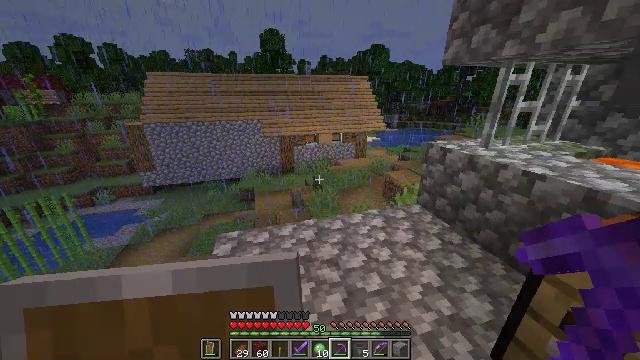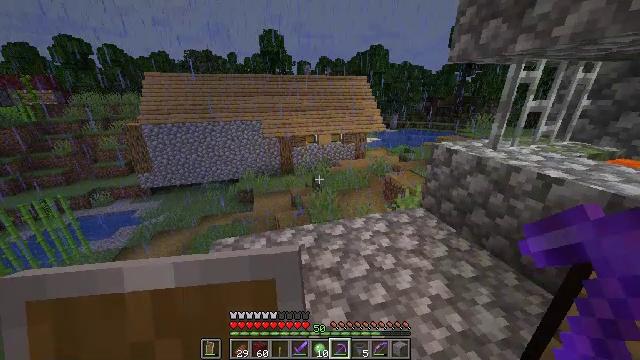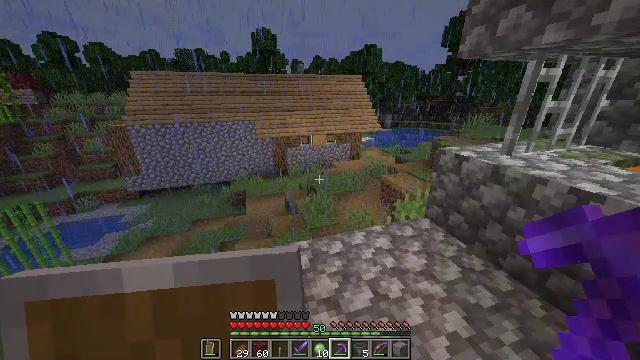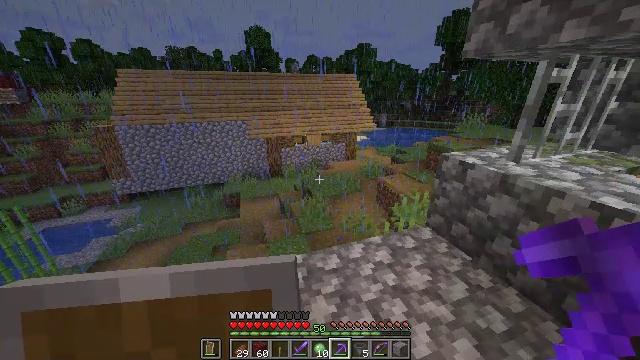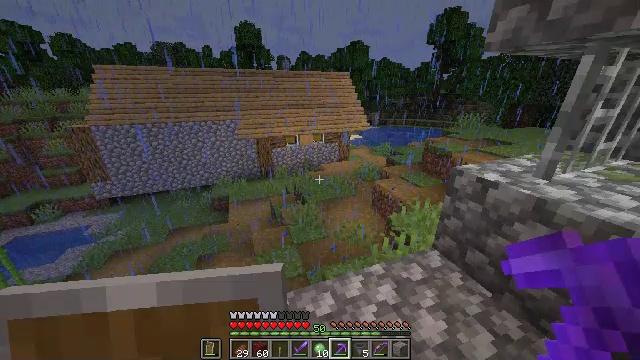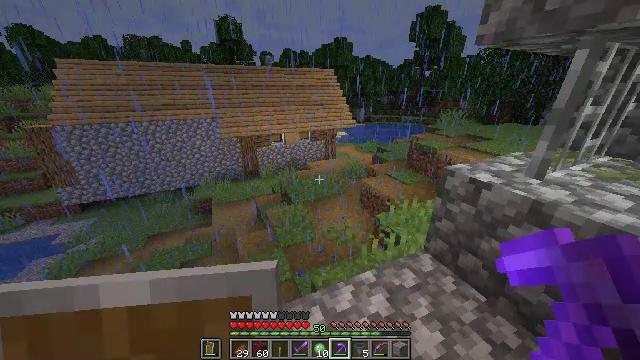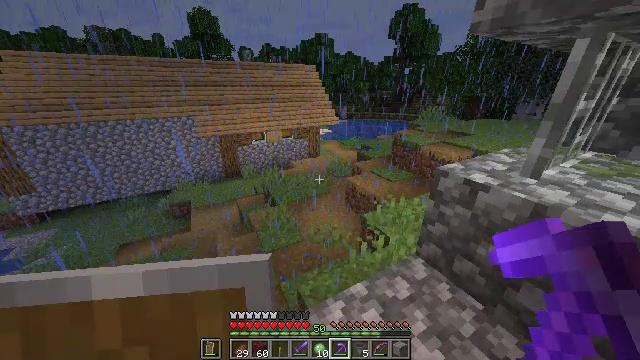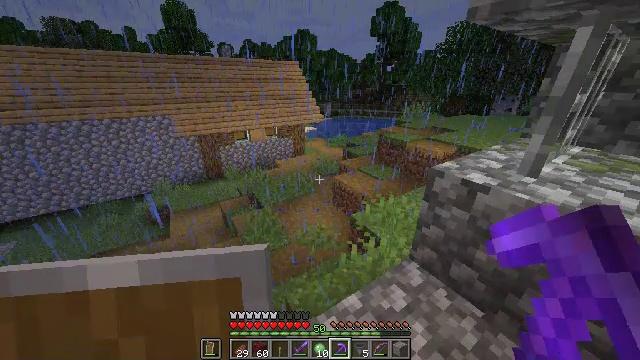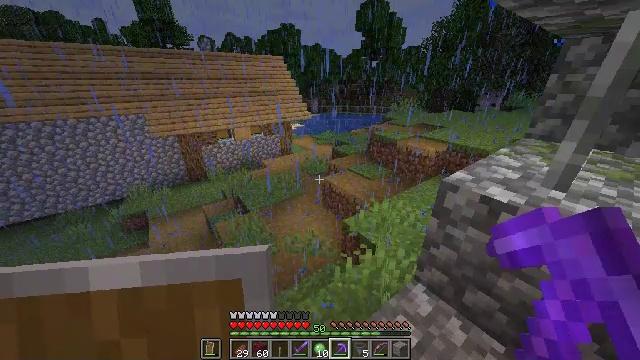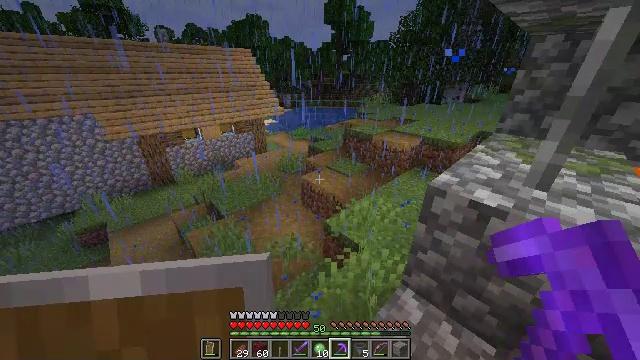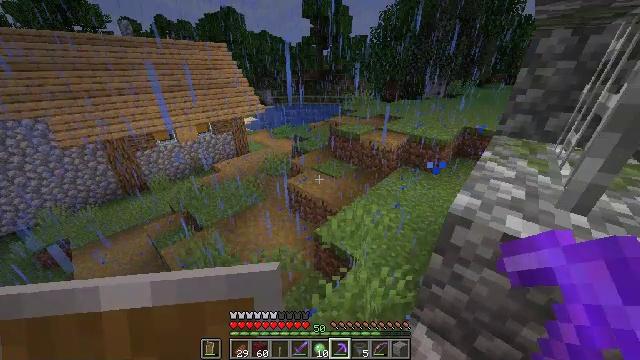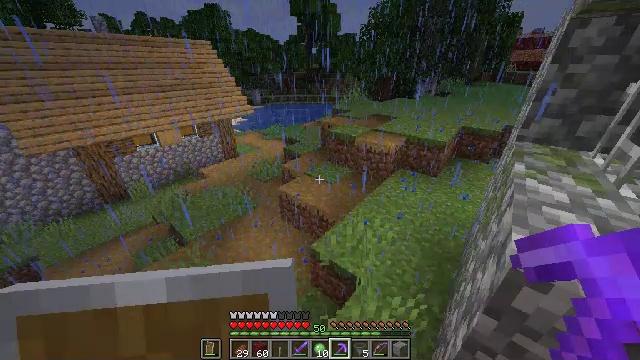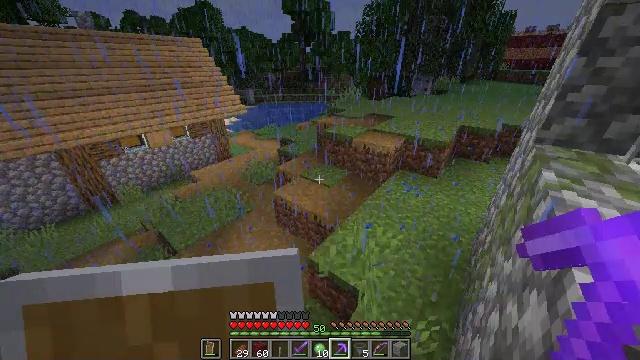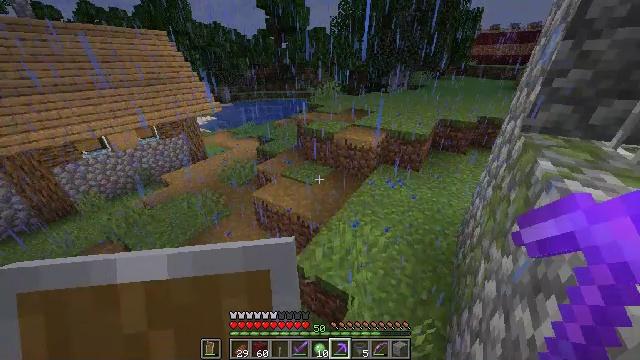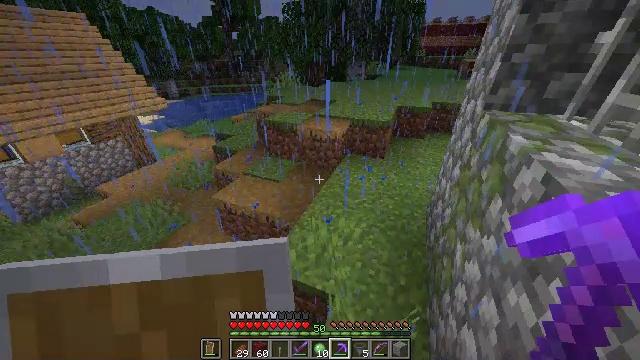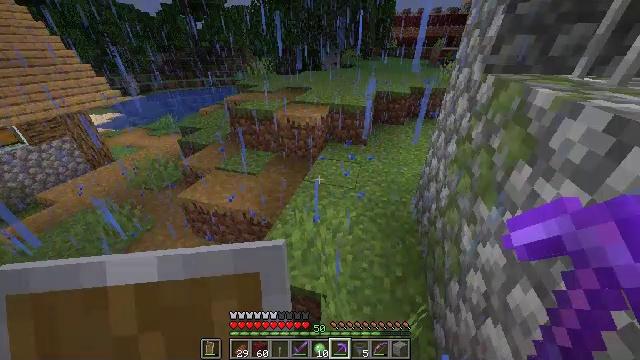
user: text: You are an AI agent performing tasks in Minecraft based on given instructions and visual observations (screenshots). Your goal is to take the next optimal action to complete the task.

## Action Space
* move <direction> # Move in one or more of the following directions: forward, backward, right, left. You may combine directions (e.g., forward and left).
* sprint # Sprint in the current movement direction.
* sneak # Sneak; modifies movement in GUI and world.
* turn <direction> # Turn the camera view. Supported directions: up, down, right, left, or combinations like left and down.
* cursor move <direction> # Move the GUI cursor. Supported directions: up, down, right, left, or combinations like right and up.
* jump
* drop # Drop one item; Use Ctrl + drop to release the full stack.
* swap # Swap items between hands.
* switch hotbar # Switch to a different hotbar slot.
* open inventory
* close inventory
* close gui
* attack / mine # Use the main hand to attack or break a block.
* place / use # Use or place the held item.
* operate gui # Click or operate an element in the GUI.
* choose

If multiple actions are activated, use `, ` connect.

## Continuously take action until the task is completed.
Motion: motion action
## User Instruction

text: Mine the slime block with your hand or tool.
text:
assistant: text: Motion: move forward
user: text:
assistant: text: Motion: move forward, turn right
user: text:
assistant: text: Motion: move forward, turn right
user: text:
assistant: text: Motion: move forward, turn right
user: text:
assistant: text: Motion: move forward, turn right
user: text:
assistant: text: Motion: move forward, turn right
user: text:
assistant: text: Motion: move forward, turn right
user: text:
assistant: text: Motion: move forward, turn right
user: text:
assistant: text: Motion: move forward, turn right and down
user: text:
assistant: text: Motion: move forward, turn right
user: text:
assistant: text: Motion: move forward, turn right
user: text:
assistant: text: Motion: move forward, turn right
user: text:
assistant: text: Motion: move forward, turn right
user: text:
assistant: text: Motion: move forward, turn right and down
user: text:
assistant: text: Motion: move forward, turn right and down
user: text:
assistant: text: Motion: move forward, turn right
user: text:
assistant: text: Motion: move forward, turn right
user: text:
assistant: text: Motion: move forward, turn right
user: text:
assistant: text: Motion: move forward, turn right and up
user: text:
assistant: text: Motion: move forward, turn up
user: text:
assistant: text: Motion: move forward
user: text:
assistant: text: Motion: move forward, turn right
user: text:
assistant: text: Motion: move forward, turn right and down
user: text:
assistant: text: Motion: move forward, turn right
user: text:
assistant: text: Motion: move forward
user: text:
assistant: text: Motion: move forward
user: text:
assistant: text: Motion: move forward
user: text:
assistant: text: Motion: move forward
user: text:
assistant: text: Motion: move forward
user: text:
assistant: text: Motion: move forward, turn right